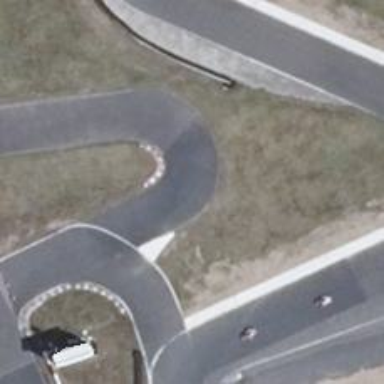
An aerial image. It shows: Karting raceway for sports activities.